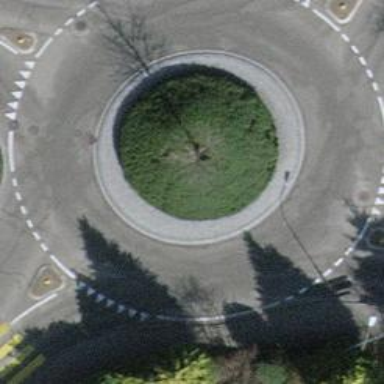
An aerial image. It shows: Tertiary road with asphalt surface leading to roundabout.